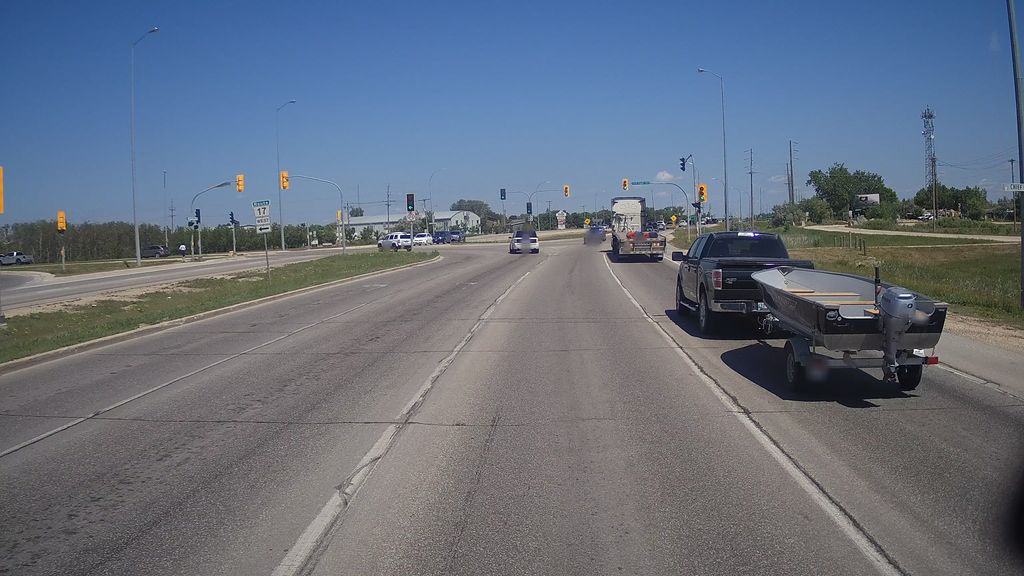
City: winnipeg